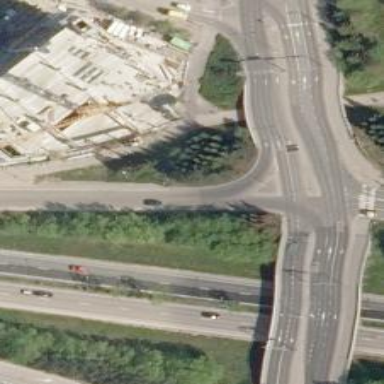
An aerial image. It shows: Trunk link highway with asphalt surface.